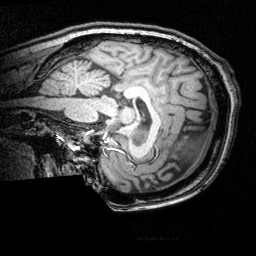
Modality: T1w
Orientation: sagittal